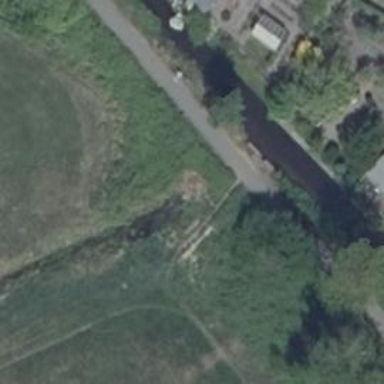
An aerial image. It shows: Culvert tunnel.